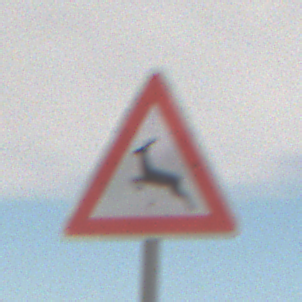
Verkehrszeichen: WildwechselRechts
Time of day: MorningAfternoon
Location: Outdoor (Nature)
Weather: Overcast
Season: Winter
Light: Natural